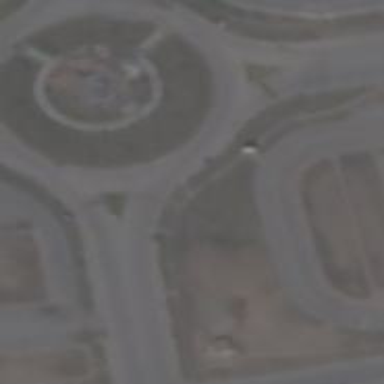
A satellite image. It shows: Roundabout at primary highway.